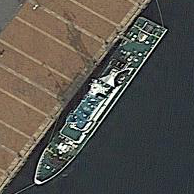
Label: civil